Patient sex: F
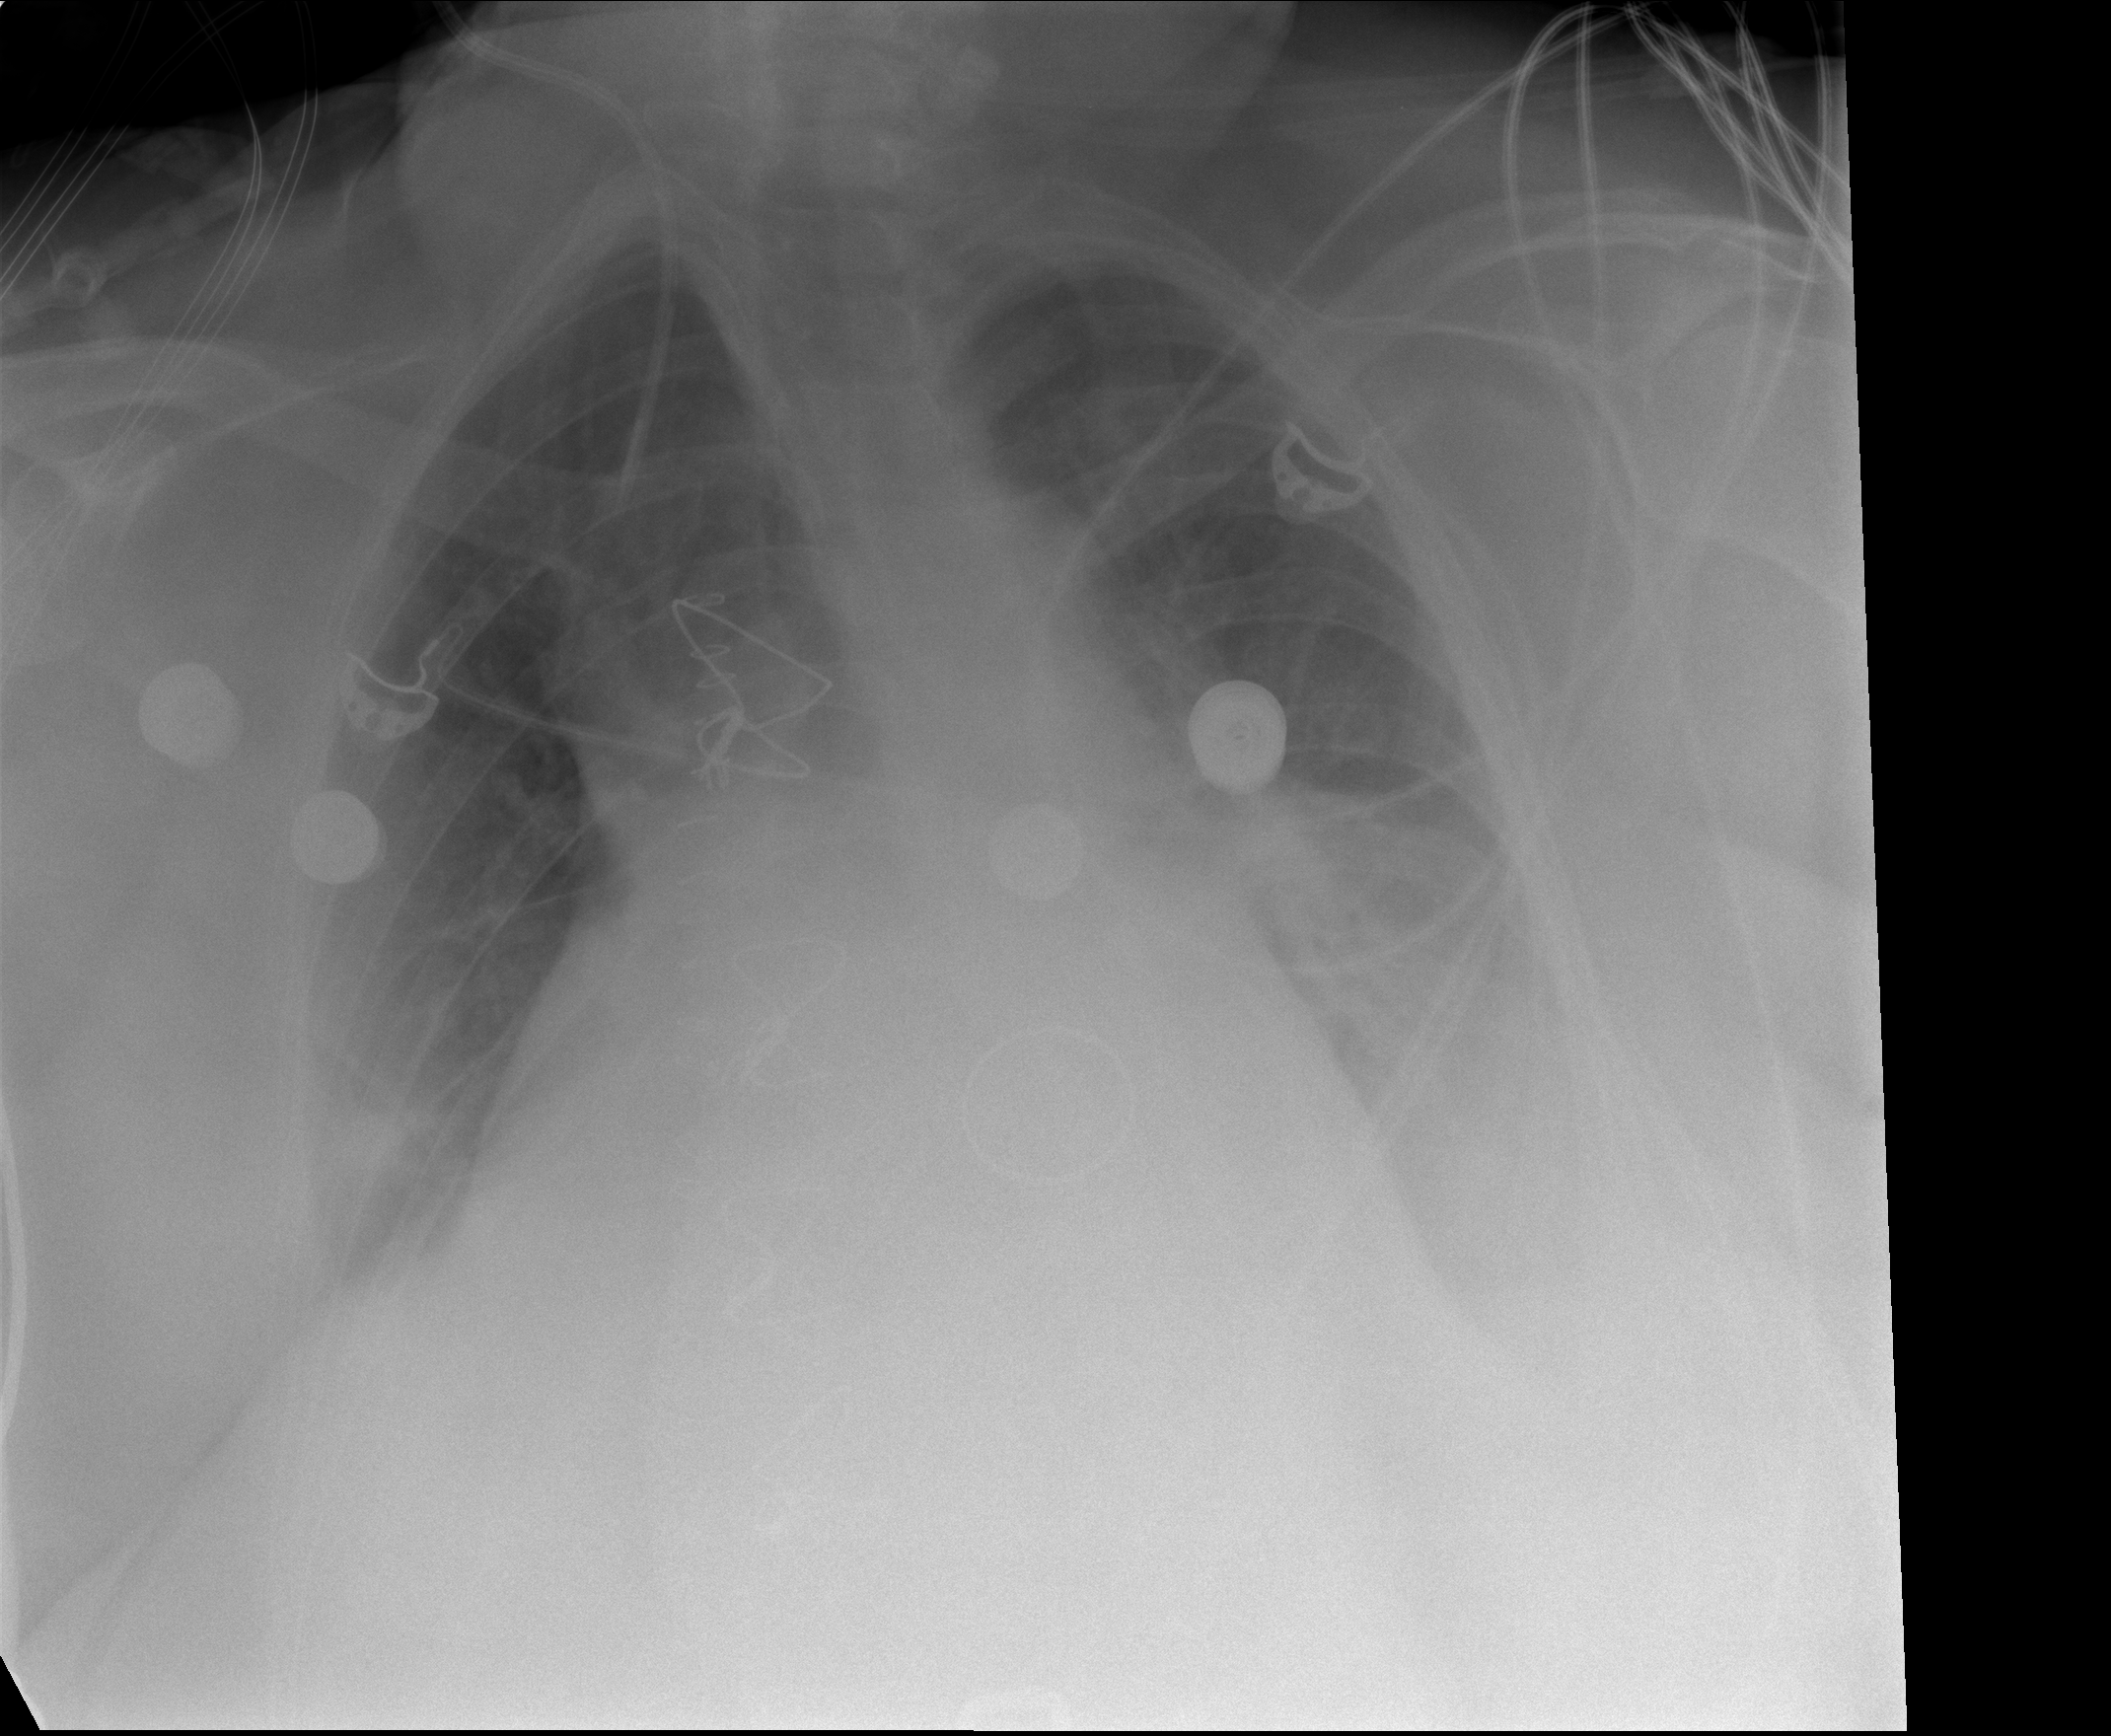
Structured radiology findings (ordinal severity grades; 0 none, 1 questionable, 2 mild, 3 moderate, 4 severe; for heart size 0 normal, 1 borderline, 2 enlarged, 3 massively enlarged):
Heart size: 3
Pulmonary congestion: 0
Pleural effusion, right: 2
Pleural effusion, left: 2
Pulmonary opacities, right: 0
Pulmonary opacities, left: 0
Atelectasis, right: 2
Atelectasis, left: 2